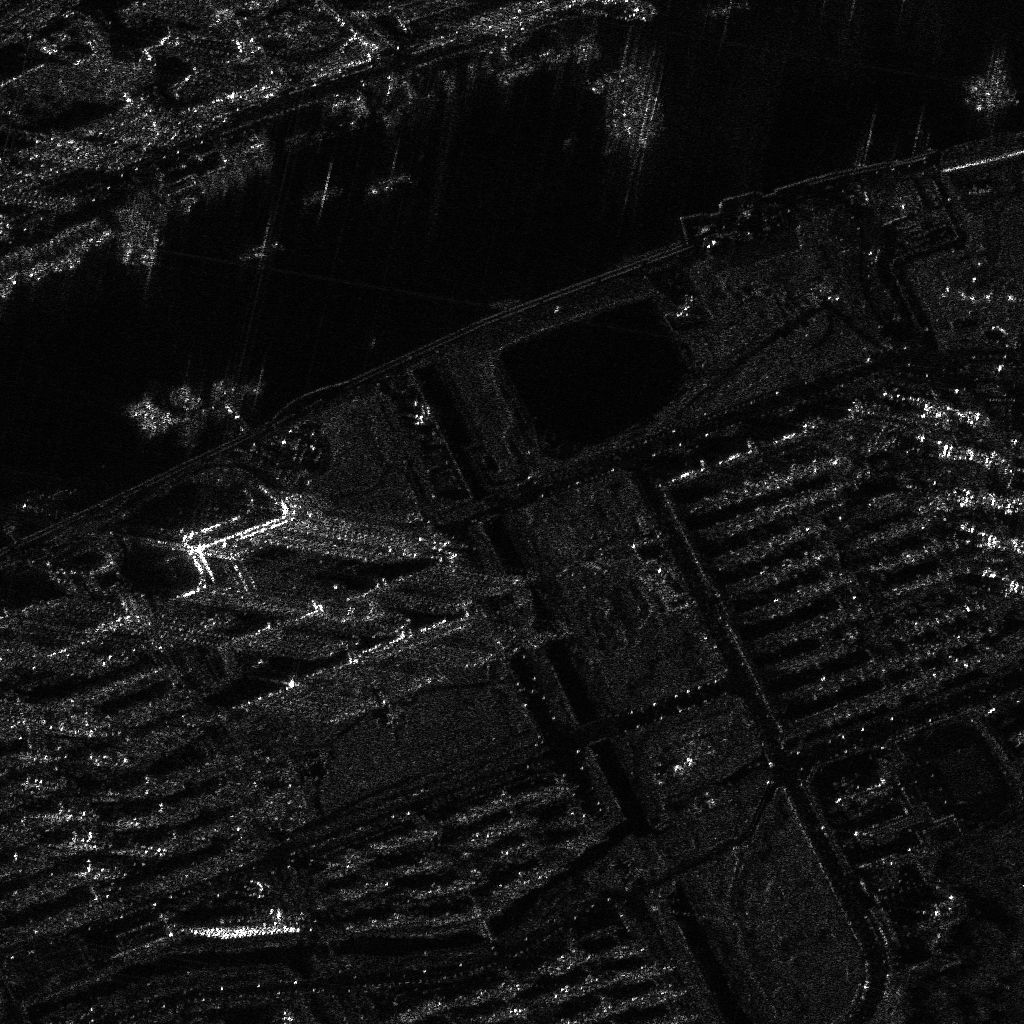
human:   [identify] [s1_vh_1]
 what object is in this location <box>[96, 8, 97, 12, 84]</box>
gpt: <ref>1 small fishing at the top right</ref>